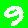
Digit: 9